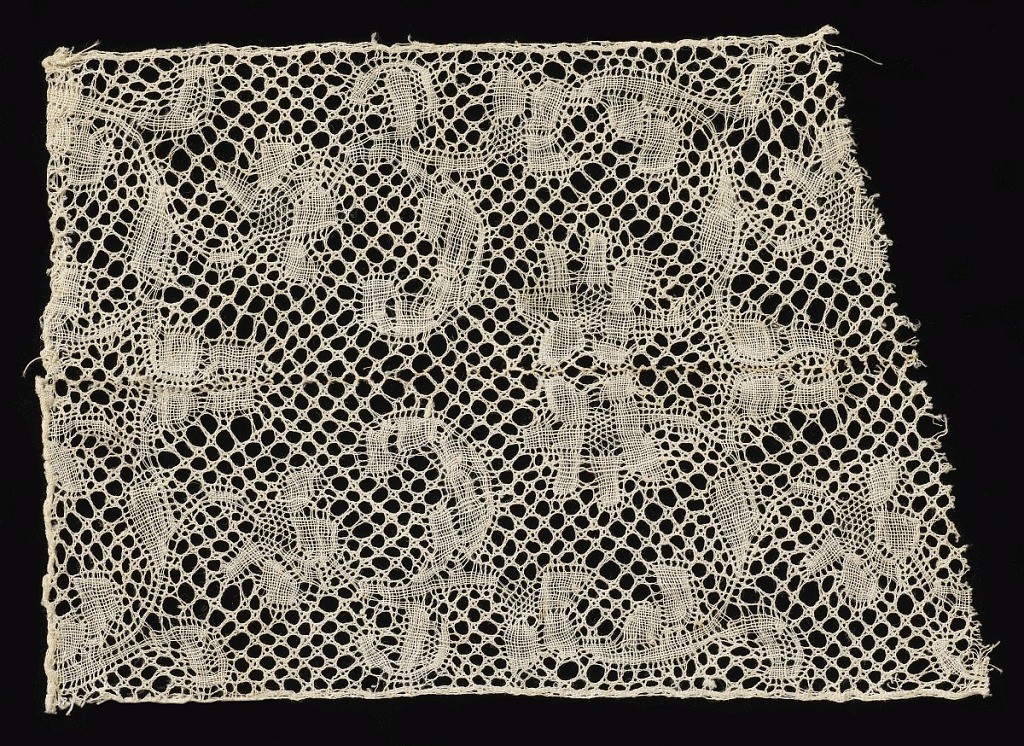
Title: Fragment
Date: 17th century
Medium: linen Technique: bobbin lace (Binche style with Binche ground)
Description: Binche-style fragment with a border design of flowering branches curving up and back from the edge of the piece. Cinq trous ground. Design repeated in reverse direction in the upper half of the piece. Fragment is two pieces stitched together in the middle.